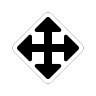
Cursor type: move
OS/theme: macos
Variant: default